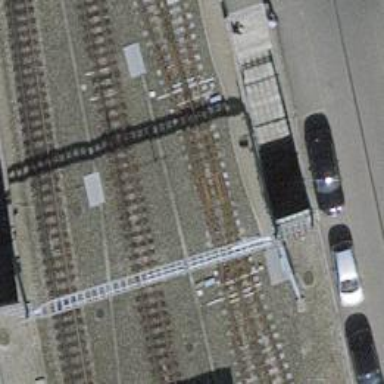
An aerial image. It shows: Narrow-gauge railway siding with electrified contact lines. It has one track.